Question: I am trying to create a REST web service in CF11 and I am getting an error that I don't really understand where it comes from.
I created a function which it returns the results of a query - Works fine
Added a few 'CFArguments' and the function returns '415 Unsupported Media Type'
Removed the cfarguments and the function works again.....
Anyone with a recommendation please?
'''
<cfcomponent restpath="student" rest="true">
<cffunction name="dbTest" access="remote" output="false" returntype="query" httpmethod="get" restpath="dbTest">
<cfargument name="addSFSurveys" type="numeric" required="No" default="0">
<cfargument name="showRatings" type="numeric" required="No" default="5">
<cfargument name="siteID" type="numeric" required="No" default="0">
<cfargument name="pageID" type="numeric" required="No" default="0">
<cfargument name="includeDoctor" type="numeric" required="No" default="1">
<cfargument name="topReviews" type="string" required="No" default="">
<cfargument name="testimonialID" type="string" required="No" default="">
<cfargument name="procedureID" type="string" required="No" default="">
<cfargument name="detailedScore" type="string" required="No" default="">
<cfargument name="minScore" type="string" required="No" default="">
<cfargument name="maxScore" type="string" required="No" default="">
<cfquery name="testimonials" datasource="dpsigweb2">
select distinct top 10 cast(t.testimonial as varchar(max)) as testimonial, t.contactid, t.doctorid,
c.first as first, left(c.last,1) as last, c.city, c.state, d.practiceNameDisplay, t.featured, t.owneridfk , cd.city as docCity, cd.state as docState, cd.zip as docZip,
'' as sorter, t.testimonialID , cast(t.title as varchar(max)) as title ,cast(st.finalscore as decimal(10,1)) as finalscore, CAST(se.procedureID AS varchar(25)) COLLATE Latin1_General_BIN as procedureID,
st.dateComplete as surveyDate, se.revenue as cost, se.locationName, consultloc = (select top 1 se2.locationname from survey.dbo.survey_events se2 join survey.dbo.surveys s on se2.surveytypeidfk = s.id
where c.contactid = se2.contactidfk and se2.locationname is not null and isnull(s.surveytypecatidfk,0) <> 1 order by se.eventdate desc)
from testimonials t
join contact c on t.contactid = c.contactid
join doctor d on t.doctorid = d.doctorID
join contact cd on cd.contactID = d.contactID
left join testimonial_sites ts on ts.testimonialID = t.TestimonialID
left join survey_tracking st on st.owneridfk= t.owneridfk
left join survey.dbo.survey_events se on se.id= st.surveyEventID
where t.owneridfk != ''
and ts.siteID= '9'
order by surveyDate desc
</cfquery>
<cfreturn testimonials>
</cffunction>
</cfcomponent>
'''

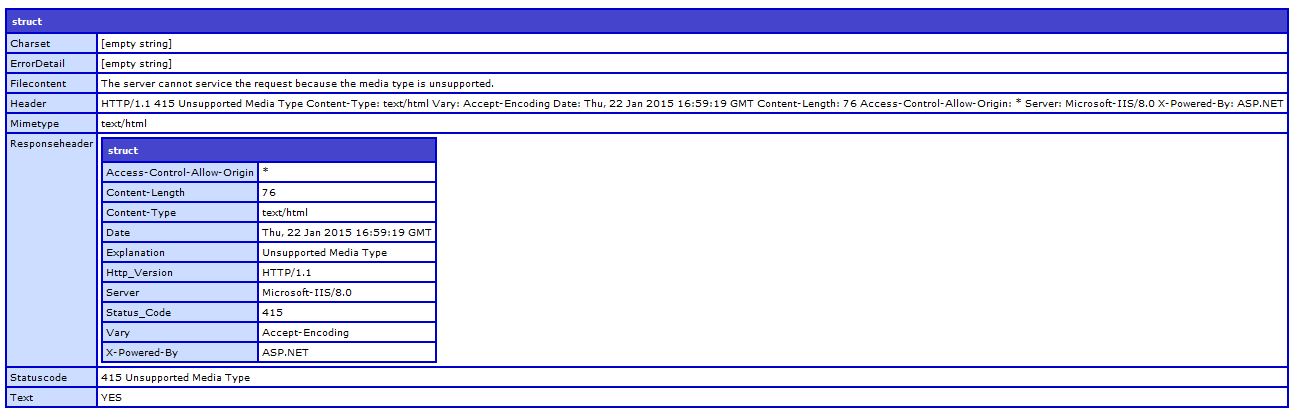
Answer: You should add a 'restArgSource' to the '<cfargument>' so that it can figure out where to get the variables from
see <URL>
Hope that gives you a bit of a guide